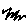
Label: zigzag